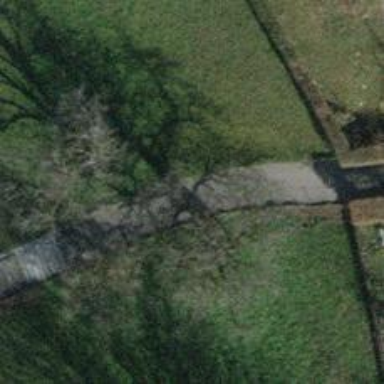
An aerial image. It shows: Steps with sett surface.